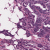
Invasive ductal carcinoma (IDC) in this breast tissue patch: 1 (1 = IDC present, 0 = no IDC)